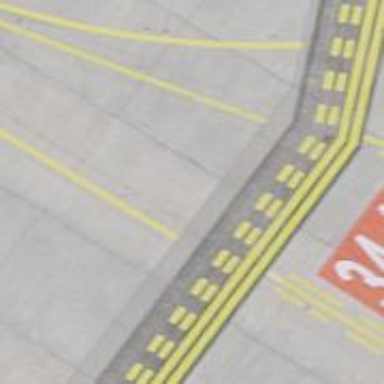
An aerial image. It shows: Runway holding position.